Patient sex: F
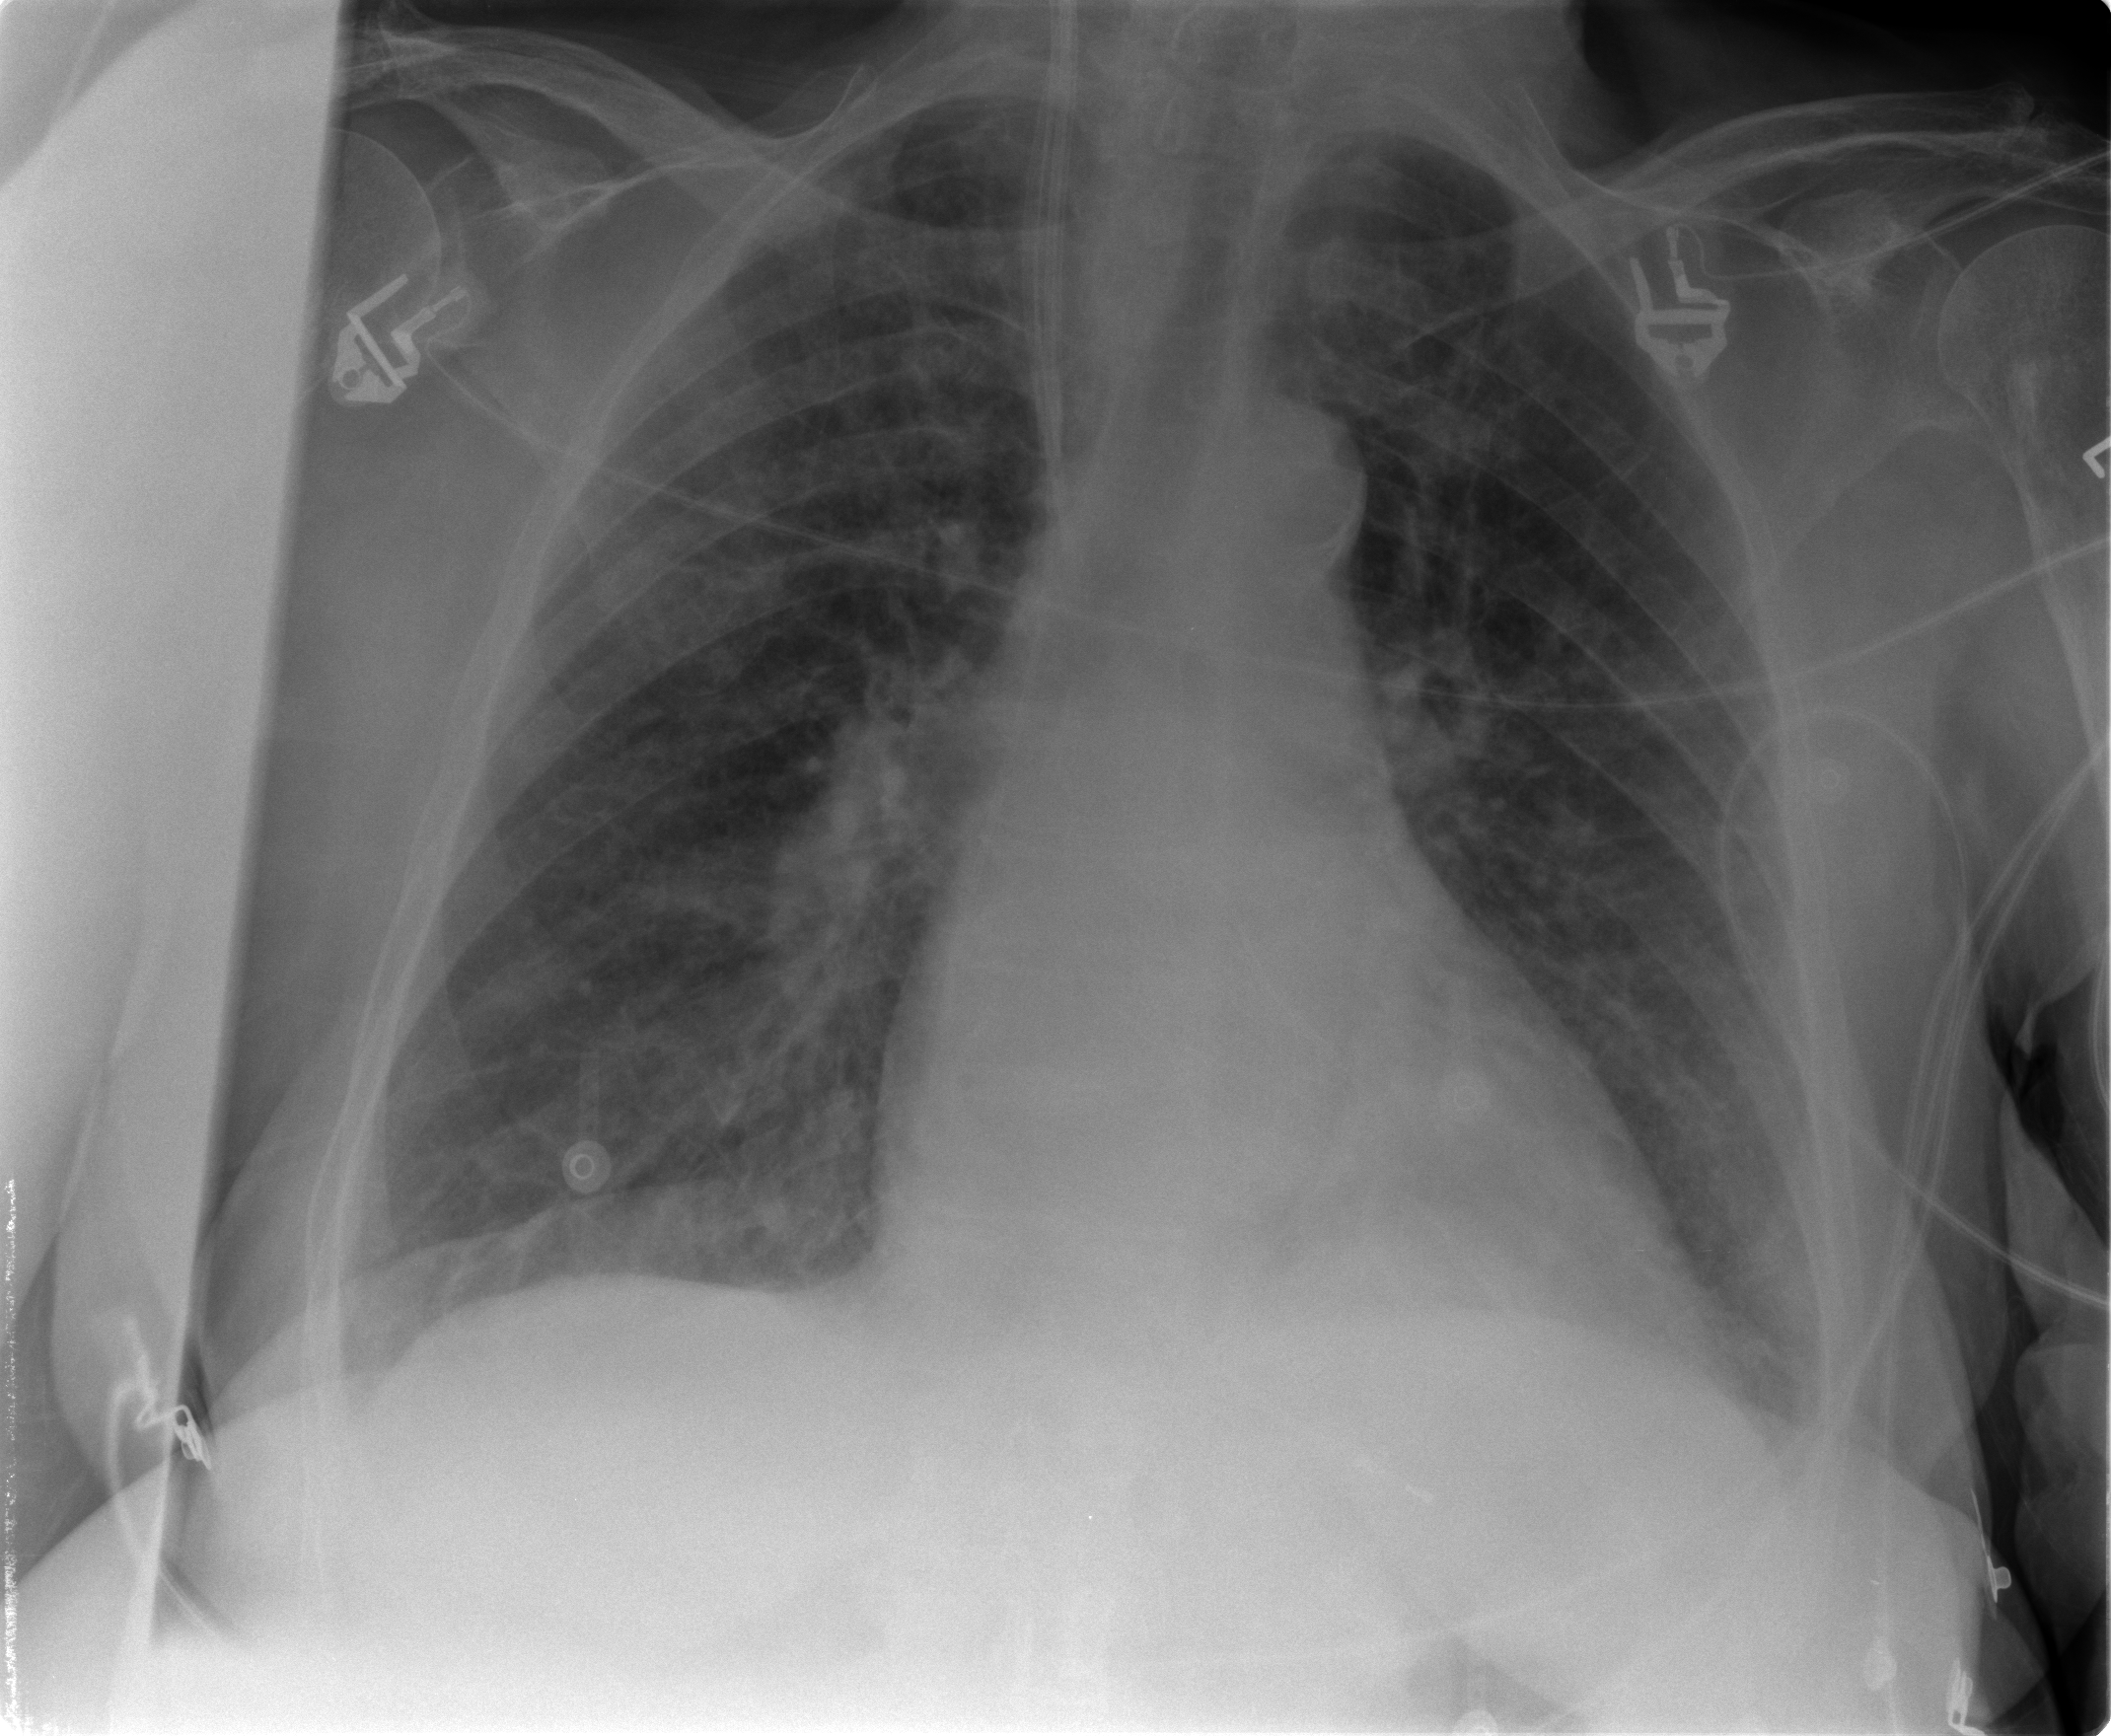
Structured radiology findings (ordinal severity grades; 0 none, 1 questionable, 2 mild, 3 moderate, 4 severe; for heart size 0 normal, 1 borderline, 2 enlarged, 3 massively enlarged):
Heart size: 0
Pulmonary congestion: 2
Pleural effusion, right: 0
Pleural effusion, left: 0
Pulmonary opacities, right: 0
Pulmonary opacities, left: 0
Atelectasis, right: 0
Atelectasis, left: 0